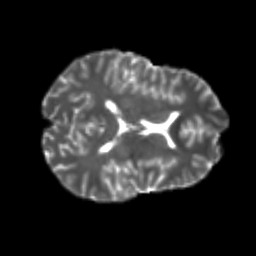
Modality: T2w
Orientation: axial
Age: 24
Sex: female
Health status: healthy
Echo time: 0.074 s